Field crop: maize
Growth stage: 2
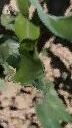
Species: maize